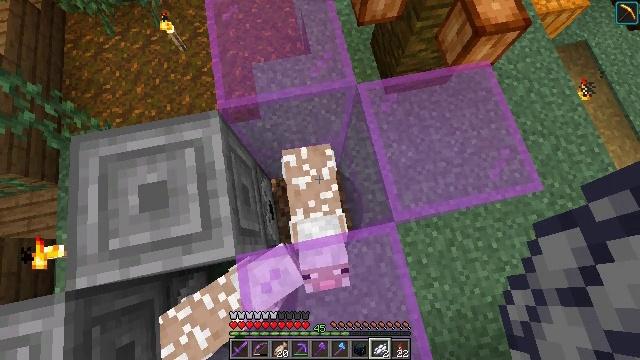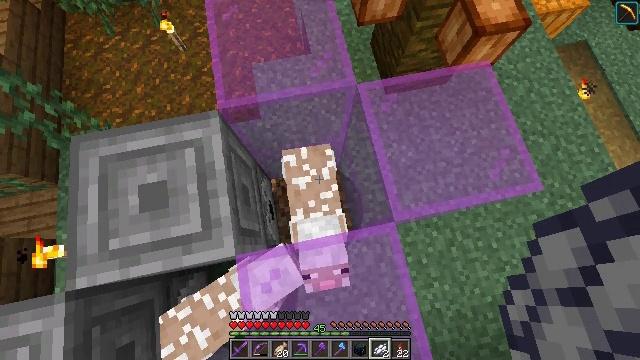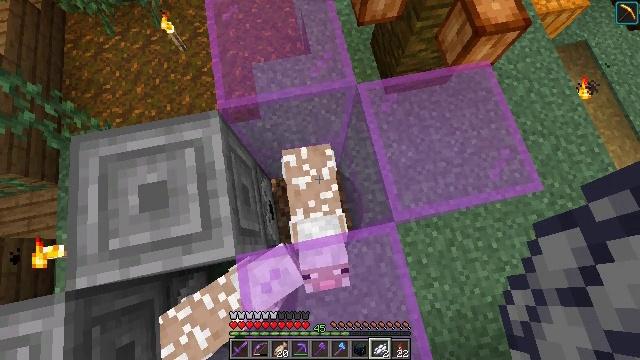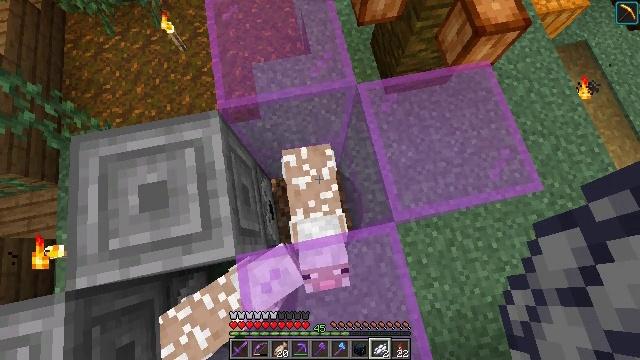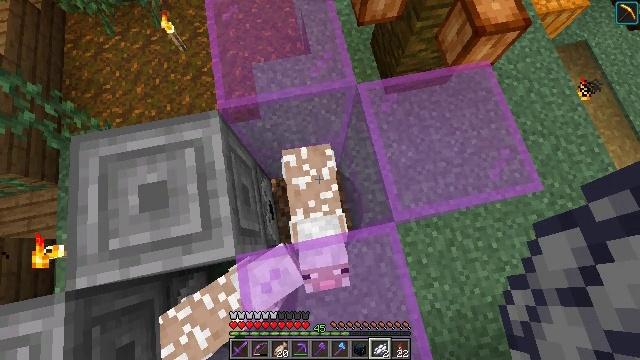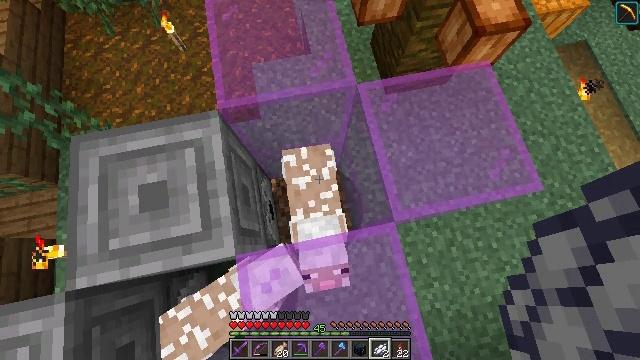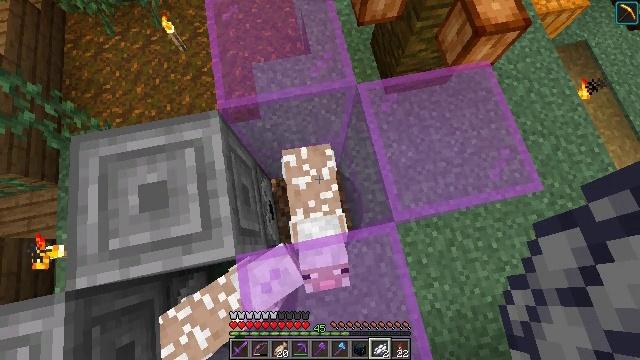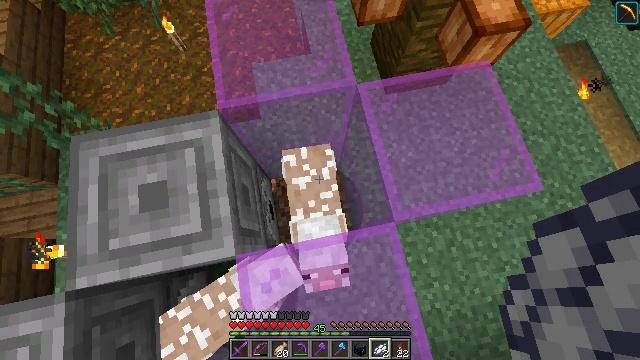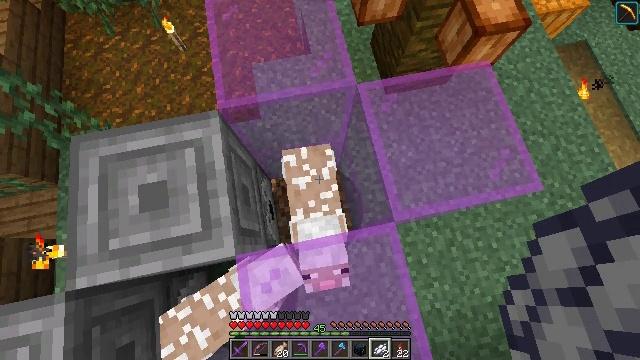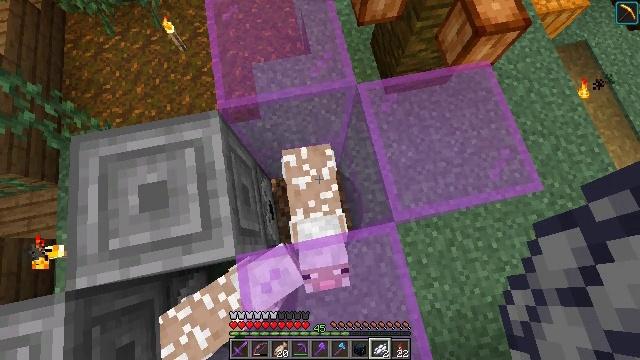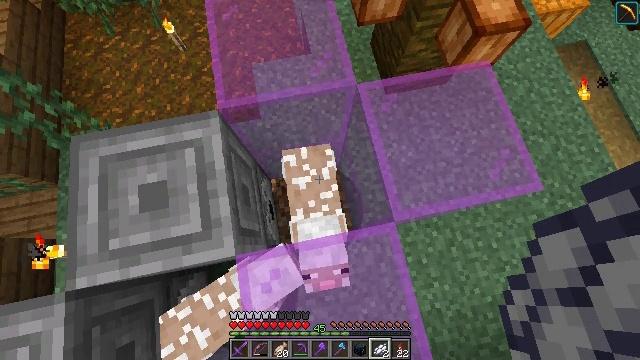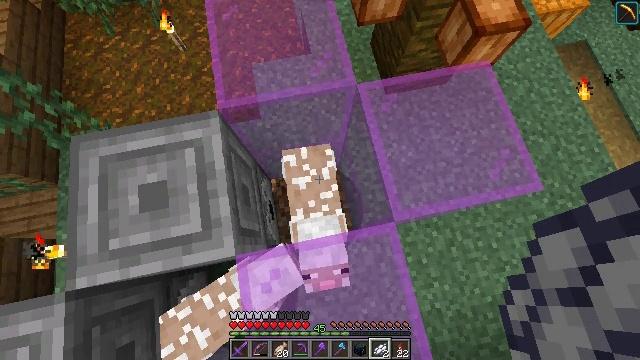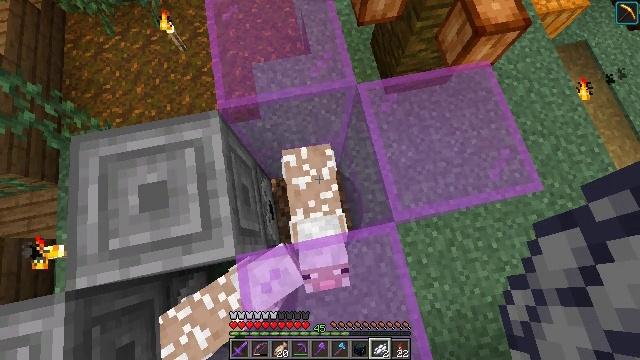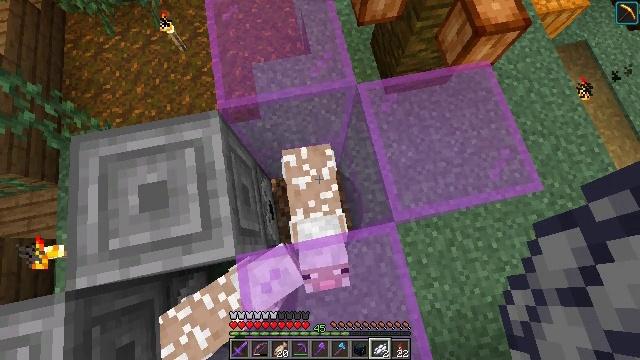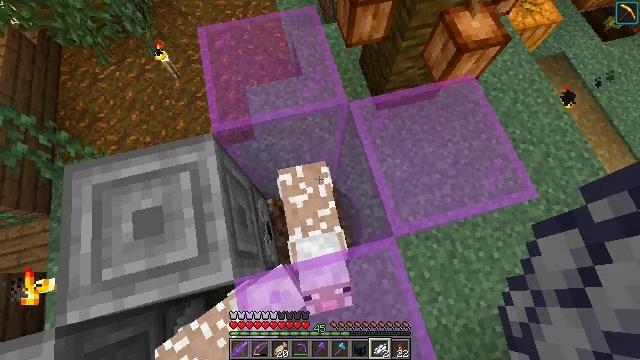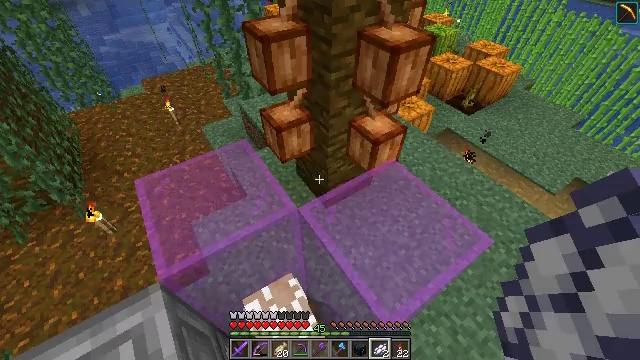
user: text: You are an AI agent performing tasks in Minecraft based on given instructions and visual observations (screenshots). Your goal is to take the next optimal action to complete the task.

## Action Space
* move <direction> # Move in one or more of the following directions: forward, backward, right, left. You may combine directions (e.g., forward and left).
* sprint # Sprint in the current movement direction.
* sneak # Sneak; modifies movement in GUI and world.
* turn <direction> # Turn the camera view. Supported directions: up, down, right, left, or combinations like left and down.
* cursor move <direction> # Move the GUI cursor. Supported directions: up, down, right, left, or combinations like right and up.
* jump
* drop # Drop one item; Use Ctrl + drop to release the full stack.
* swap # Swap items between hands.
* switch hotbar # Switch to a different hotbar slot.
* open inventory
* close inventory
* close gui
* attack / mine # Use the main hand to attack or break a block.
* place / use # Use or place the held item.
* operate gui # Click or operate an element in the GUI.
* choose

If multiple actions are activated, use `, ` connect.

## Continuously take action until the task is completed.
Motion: motion action
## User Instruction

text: drop white dye
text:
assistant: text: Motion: use / place
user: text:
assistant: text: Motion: use / place
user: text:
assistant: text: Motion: no_op
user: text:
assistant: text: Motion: use / place
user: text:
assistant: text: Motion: use / place
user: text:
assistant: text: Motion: no_op
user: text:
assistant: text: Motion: no_op
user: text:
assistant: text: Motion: use / place
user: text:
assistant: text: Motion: use / place
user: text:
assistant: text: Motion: no_op
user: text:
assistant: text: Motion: no_op
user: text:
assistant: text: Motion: no_op
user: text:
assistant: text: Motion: no_op
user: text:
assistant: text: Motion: turn right and up
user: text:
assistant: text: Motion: turn right and up
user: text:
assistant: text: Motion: turn right and up
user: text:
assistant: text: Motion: turn right and up
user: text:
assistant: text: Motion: turn up
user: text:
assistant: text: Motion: no_op
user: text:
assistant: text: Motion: no_op
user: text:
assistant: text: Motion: no_op
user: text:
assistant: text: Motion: no_op
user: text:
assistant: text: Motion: no_op
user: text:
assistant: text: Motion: no_op
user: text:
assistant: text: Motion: no_op
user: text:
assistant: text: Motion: no_op
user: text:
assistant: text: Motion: turn left and down
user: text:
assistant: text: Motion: turn left and down
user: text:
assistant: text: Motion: turn left and down
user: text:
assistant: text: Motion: turn left